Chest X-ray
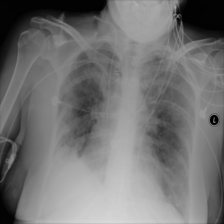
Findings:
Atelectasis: negative
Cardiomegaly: negative
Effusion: negative
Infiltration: positive
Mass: negative
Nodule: negative
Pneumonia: negative
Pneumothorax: negative
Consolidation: negative
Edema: positive
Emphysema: negative
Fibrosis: negative
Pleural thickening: negative
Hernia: negative